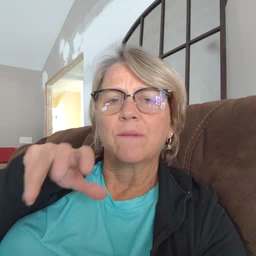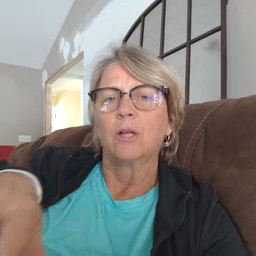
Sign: vacuum